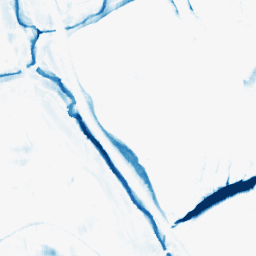
Category: morphological
Decomposition family: morphological_rect
Decomposition parameters: operation: closing
width: 10
height: 20
Upsampling method: bspline
Upsampling parameters: scale: 4
Upsampling scale: 4